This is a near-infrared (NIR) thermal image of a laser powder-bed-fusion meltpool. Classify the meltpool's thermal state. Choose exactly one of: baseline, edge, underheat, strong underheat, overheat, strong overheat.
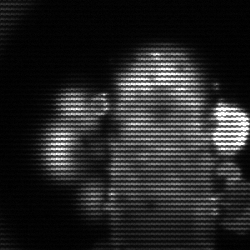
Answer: strong underheat